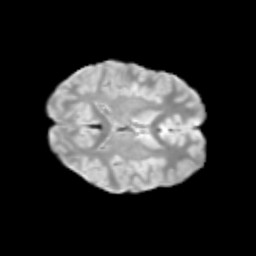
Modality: T2w
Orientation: axial
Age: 12
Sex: male
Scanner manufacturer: siemens
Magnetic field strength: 3 T
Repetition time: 3.8 s
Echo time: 0.07 s